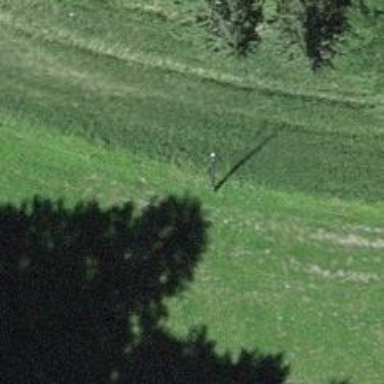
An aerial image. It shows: Power line in the image.